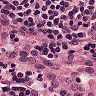
Metastatic tissue present: no